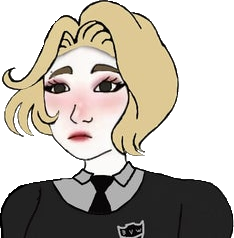
Label: 5_Doomer_Girl